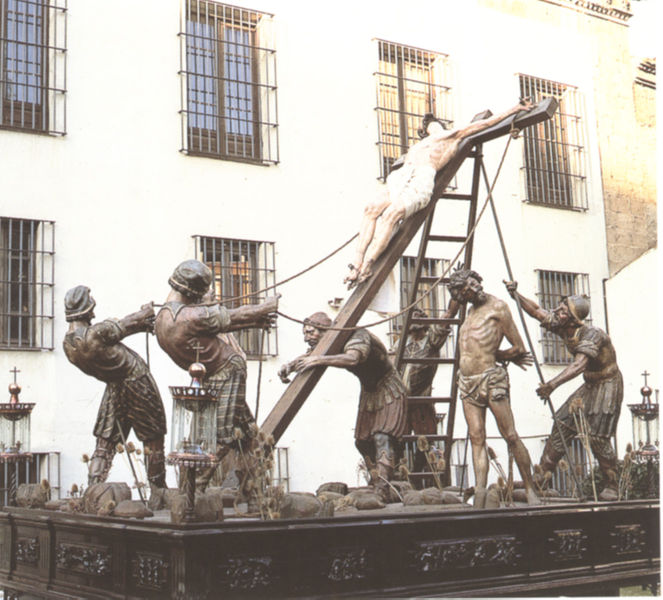
Titel: Paso (Prozessionsgruppe) mit der Aufrichtung des Kreuzes
Künstler: Francisco Rincón
Institution: Valladolid, Museo Nacional de Escultura
Schlagwörter: gruppe, nackt, weiß, menschen, fenster, holz, laterne, laternen, szene, haus, kappe, wand, halten, sockel, steine, gitter, kirche, gold, personen, skulptur, relief, farben, mauer, hof, ziehen, empore, figuren, wagen, leiter, seile, soldaten, bildhauerei, bronze, plastik, leuchten, foto, eisen, lendentuch, spanisch, kreuz, soldat, kugeln, schnitzerei, römer, kreuze, gefängnis, christus, jesus, kreuzigung, disteln, prozession, guss, aufstellen, genagelt, folter, kreutz, inri, geisel, aufrichten, gefägnis, gefängniss, aufrichtend